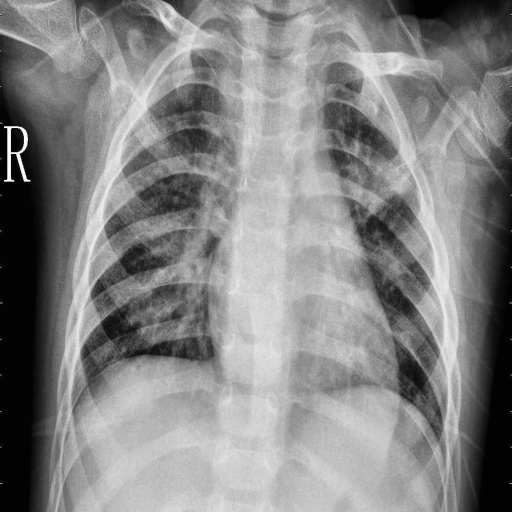
Finding: PNEUMONIA